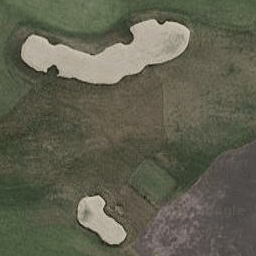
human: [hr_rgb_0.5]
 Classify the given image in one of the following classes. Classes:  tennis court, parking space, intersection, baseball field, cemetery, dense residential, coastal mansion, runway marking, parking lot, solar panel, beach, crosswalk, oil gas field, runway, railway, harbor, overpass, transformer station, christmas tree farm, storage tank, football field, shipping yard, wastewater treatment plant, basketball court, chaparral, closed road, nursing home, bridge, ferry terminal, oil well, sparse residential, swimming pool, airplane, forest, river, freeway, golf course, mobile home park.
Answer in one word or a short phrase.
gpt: golf course